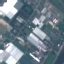
Label: Industrial